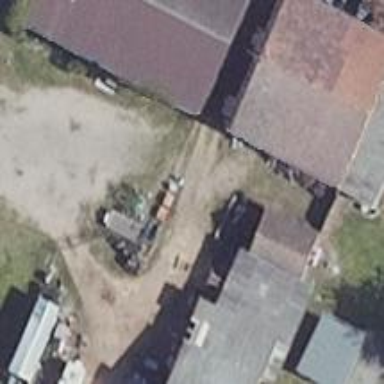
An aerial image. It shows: Shed building.